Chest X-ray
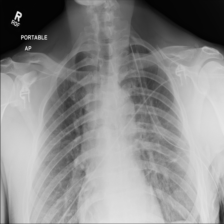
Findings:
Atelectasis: negative
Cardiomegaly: negative
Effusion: negative
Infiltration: negative
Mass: positive
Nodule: negative
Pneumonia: negative
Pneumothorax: negative
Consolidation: negative
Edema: negative
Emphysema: negative
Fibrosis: negative
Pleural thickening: negative
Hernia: negative